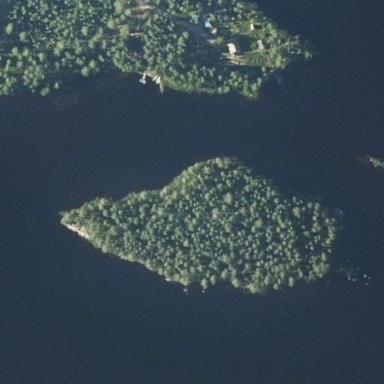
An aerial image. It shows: Islet surrounded by forest.